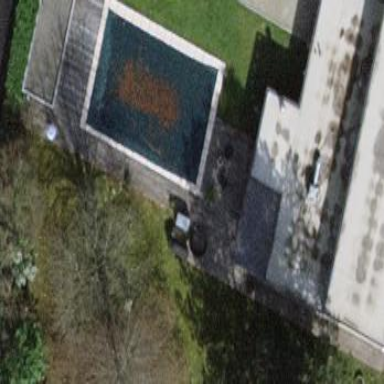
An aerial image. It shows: Swimming pool located in leisure land.